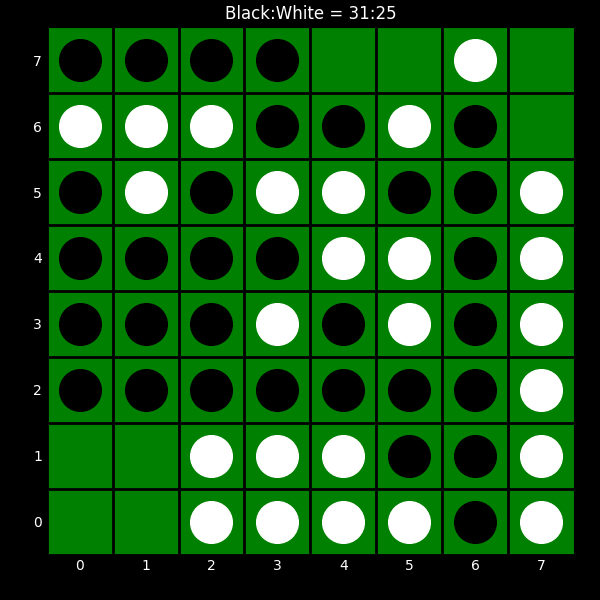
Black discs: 31
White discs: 25